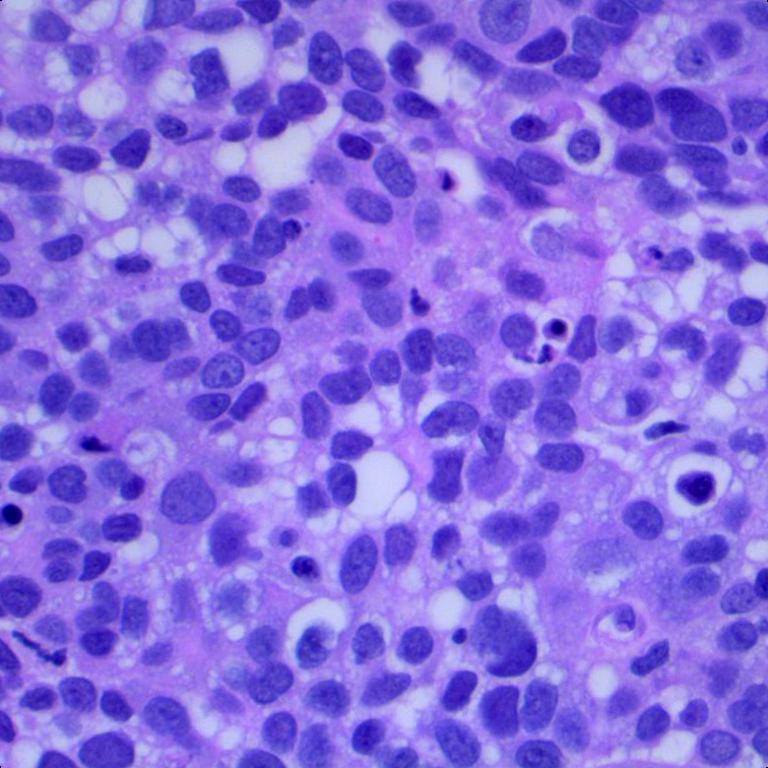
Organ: lung
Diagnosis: squamous carcinomas